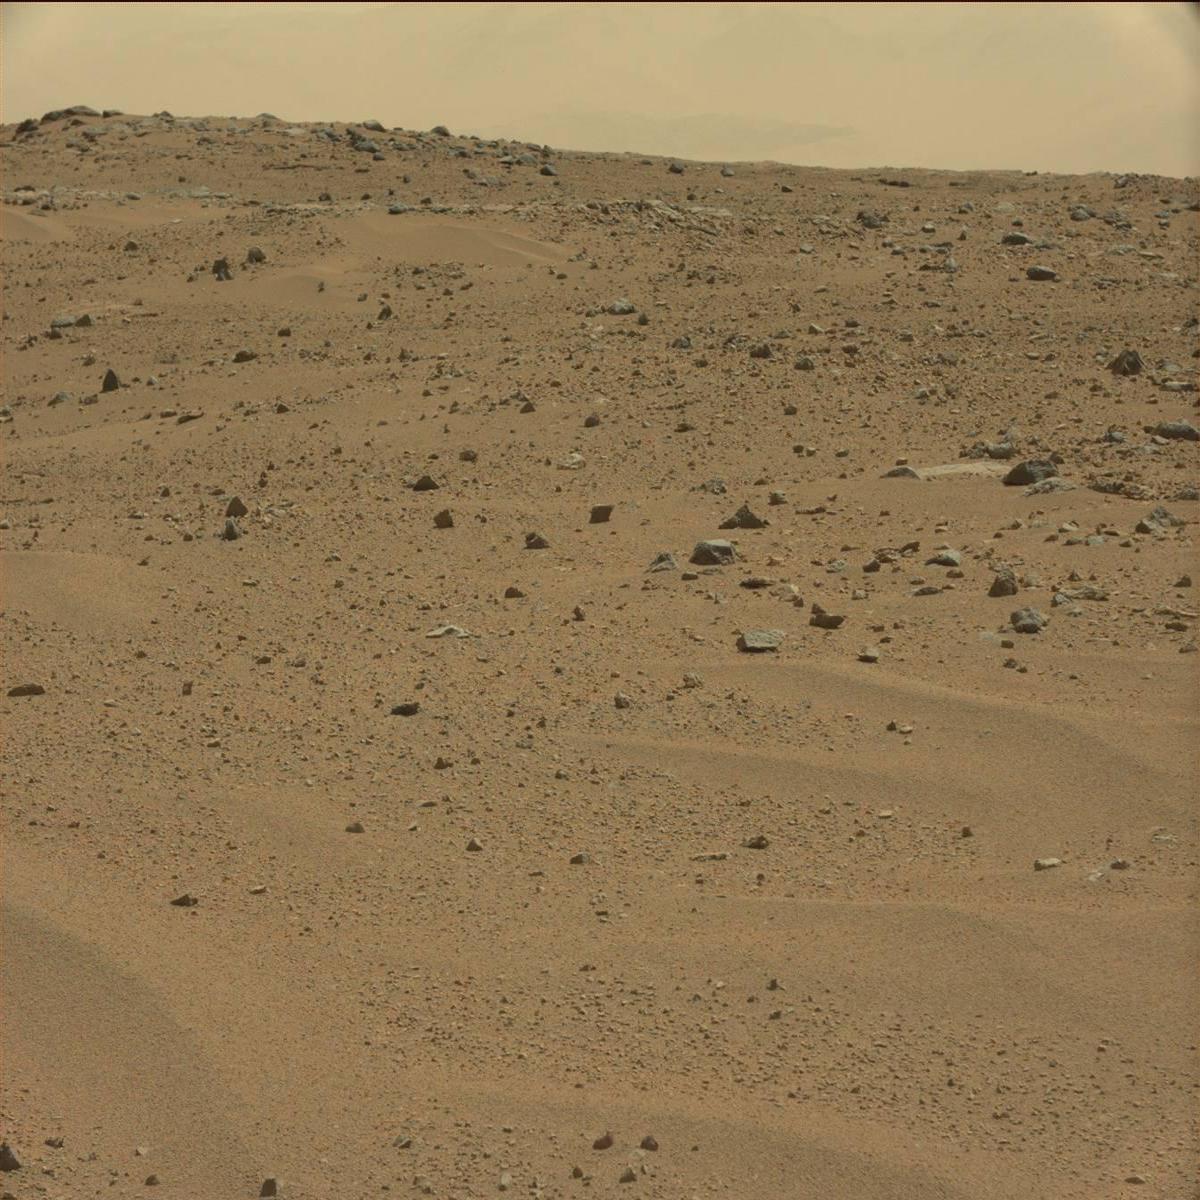
Terrain classes present: Bedrock, Rock, Sand / Soil, Sky